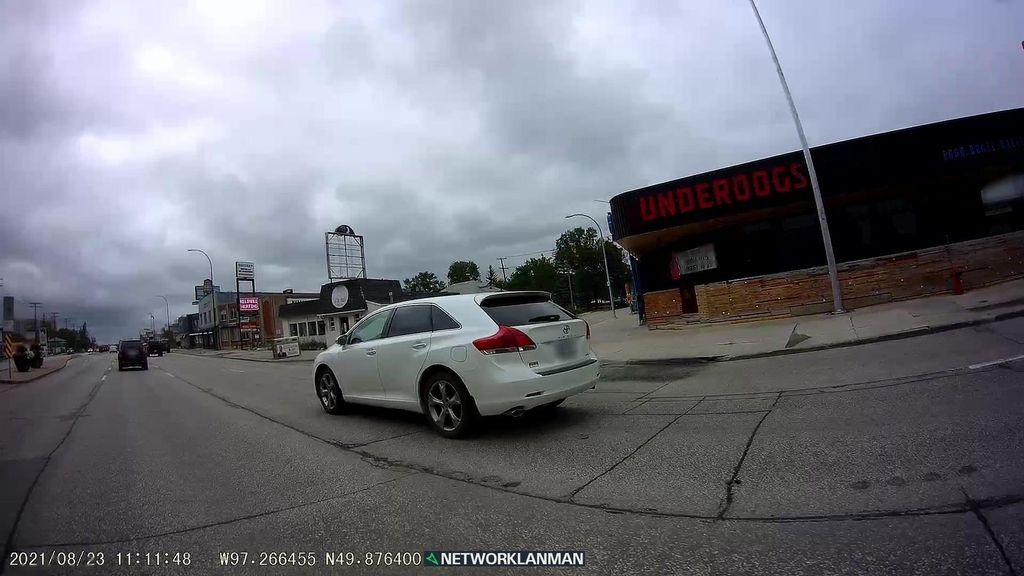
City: winnipeg